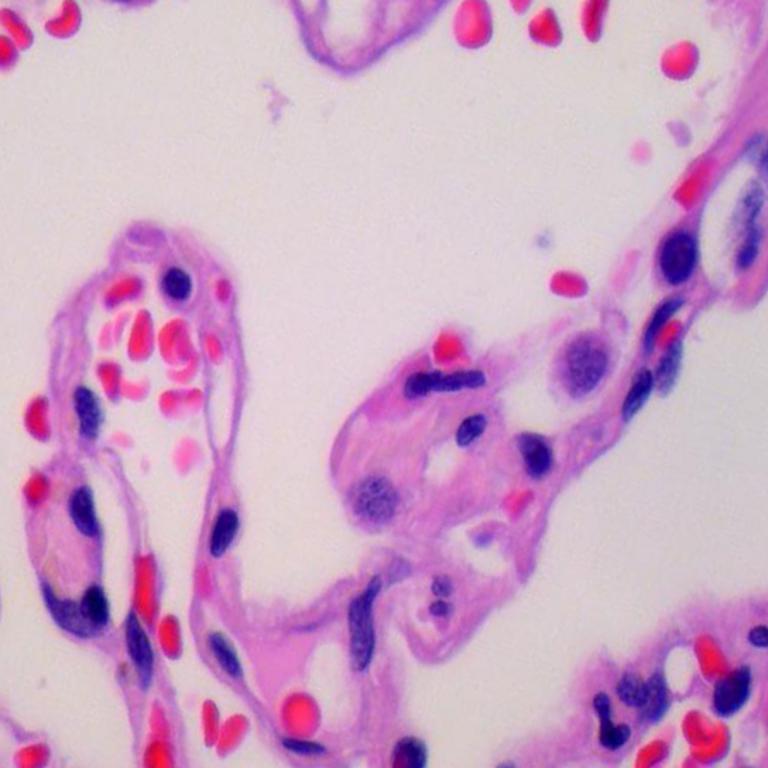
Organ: lung
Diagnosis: benign